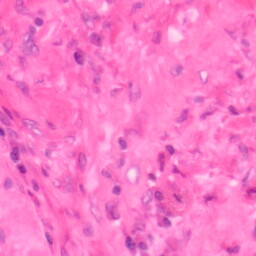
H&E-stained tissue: Colon